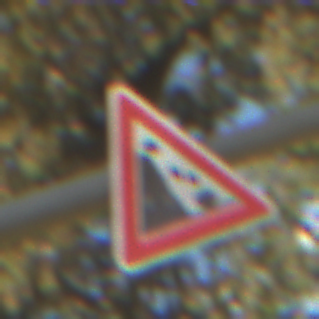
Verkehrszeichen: SteinschlagLinks
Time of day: MorningAfternoon
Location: Outdoor (Nature)
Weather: PartlyCloudy
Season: NotSpecified
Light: Natural